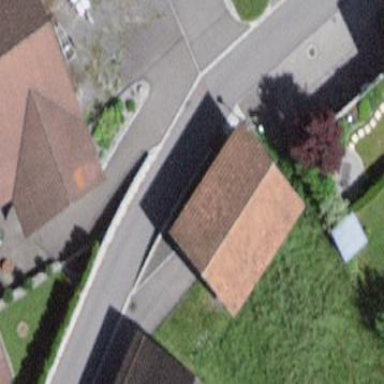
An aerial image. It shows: Garage building.